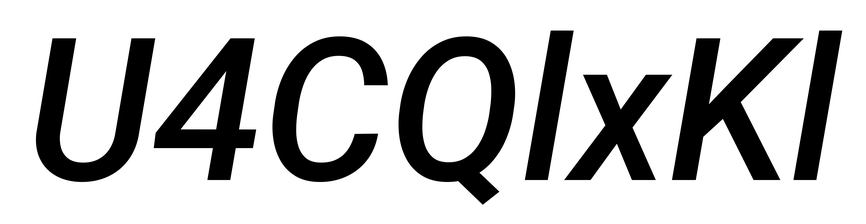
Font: Roboto-Italic_Medium_Italic